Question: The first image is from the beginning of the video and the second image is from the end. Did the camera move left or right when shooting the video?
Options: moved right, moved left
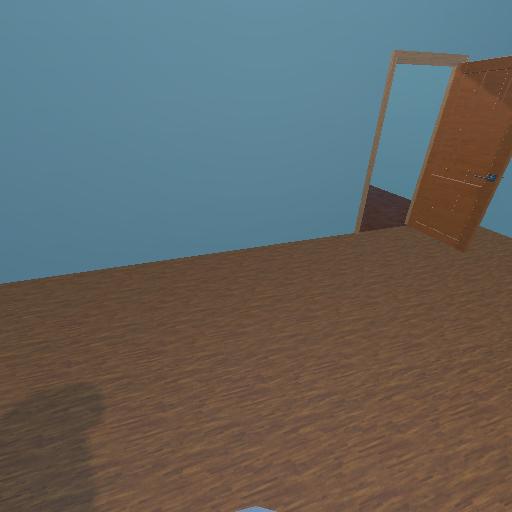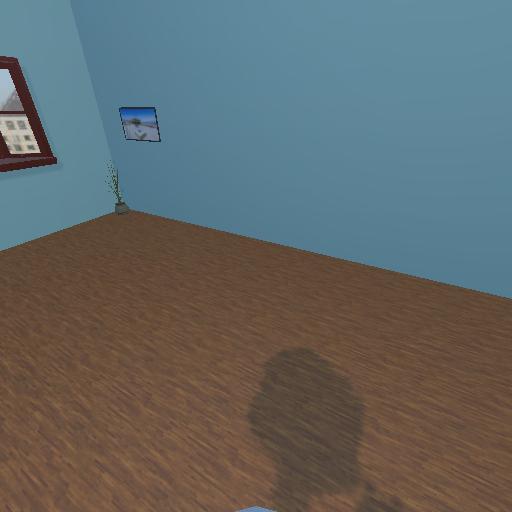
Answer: moved right